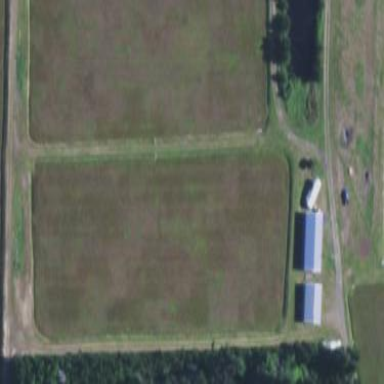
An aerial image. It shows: Farmland with cranberries as the main crop.